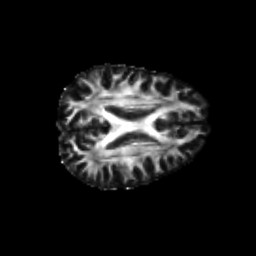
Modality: FA
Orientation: axial
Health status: healthy
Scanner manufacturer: philips
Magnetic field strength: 3 T
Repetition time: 6.964 s
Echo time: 0.092 s